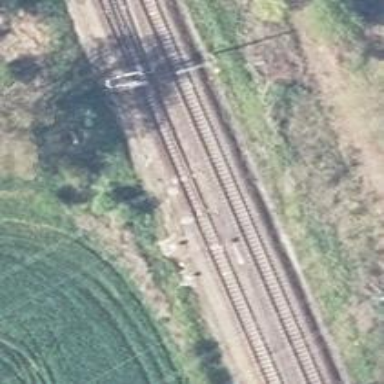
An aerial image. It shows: Railway switch with the turnout side on the right.